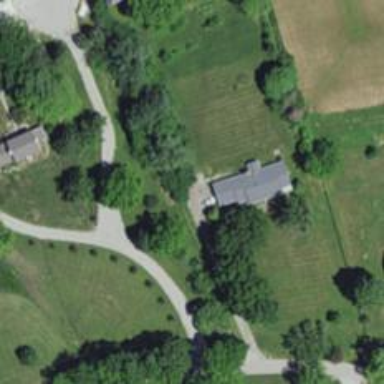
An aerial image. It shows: Driveway leading to service road.